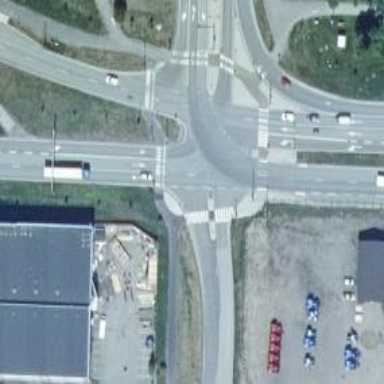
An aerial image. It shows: Asphalt cycleway with marked crossing.